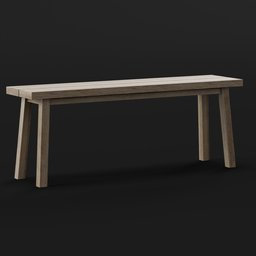
Label: furniture